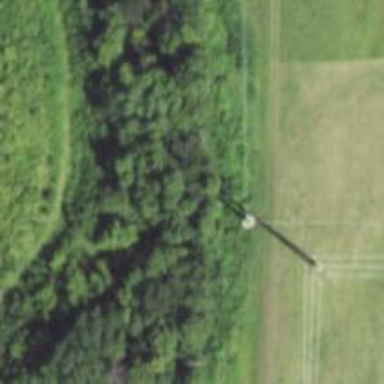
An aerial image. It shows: Power tower.